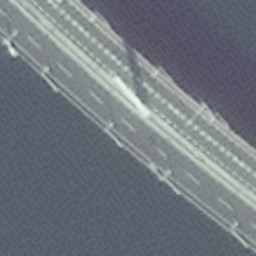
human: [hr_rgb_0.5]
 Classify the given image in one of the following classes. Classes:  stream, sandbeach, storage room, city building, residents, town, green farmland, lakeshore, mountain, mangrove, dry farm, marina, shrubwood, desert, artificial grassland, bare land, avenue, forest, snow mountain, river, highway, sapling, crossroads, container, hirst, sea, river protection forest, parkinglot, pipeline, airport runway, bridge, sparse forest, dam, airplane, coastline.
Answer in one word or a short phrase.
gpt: bridge